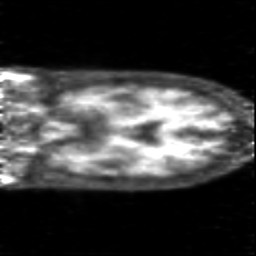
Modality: PET
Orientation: coronal
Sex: male
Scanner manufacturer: siemens